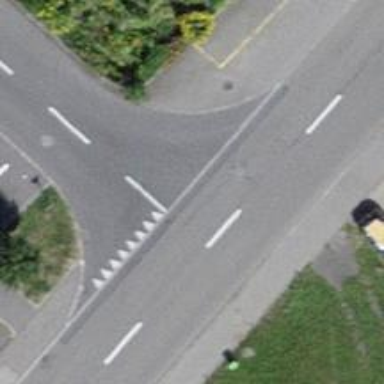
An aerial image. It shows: Road with "give way" sign.